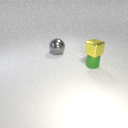
large gray metal sphere behind small green metal cylinder